Question: In Visual Studio 2017, how can I change the colors of the scrollbar while in map mode?

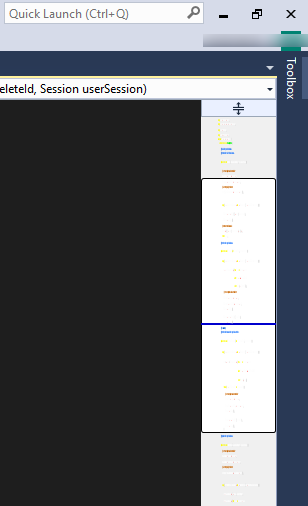
Answer: Modify the colors associated to the following items of the - - - section:
- - - -